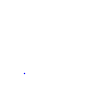
Particle: proton